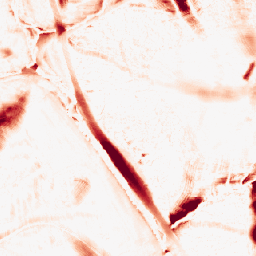
Category: morphological
Decomposition family: morphological_ellipse
Decomposition parameters: operation: opening
width: 30
height: 50
Upsampling method: nearest
Upsampling parameters: scale: 4
Upsampling scale: 4